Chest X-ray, AP view. Patient: 59 years old, sex F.
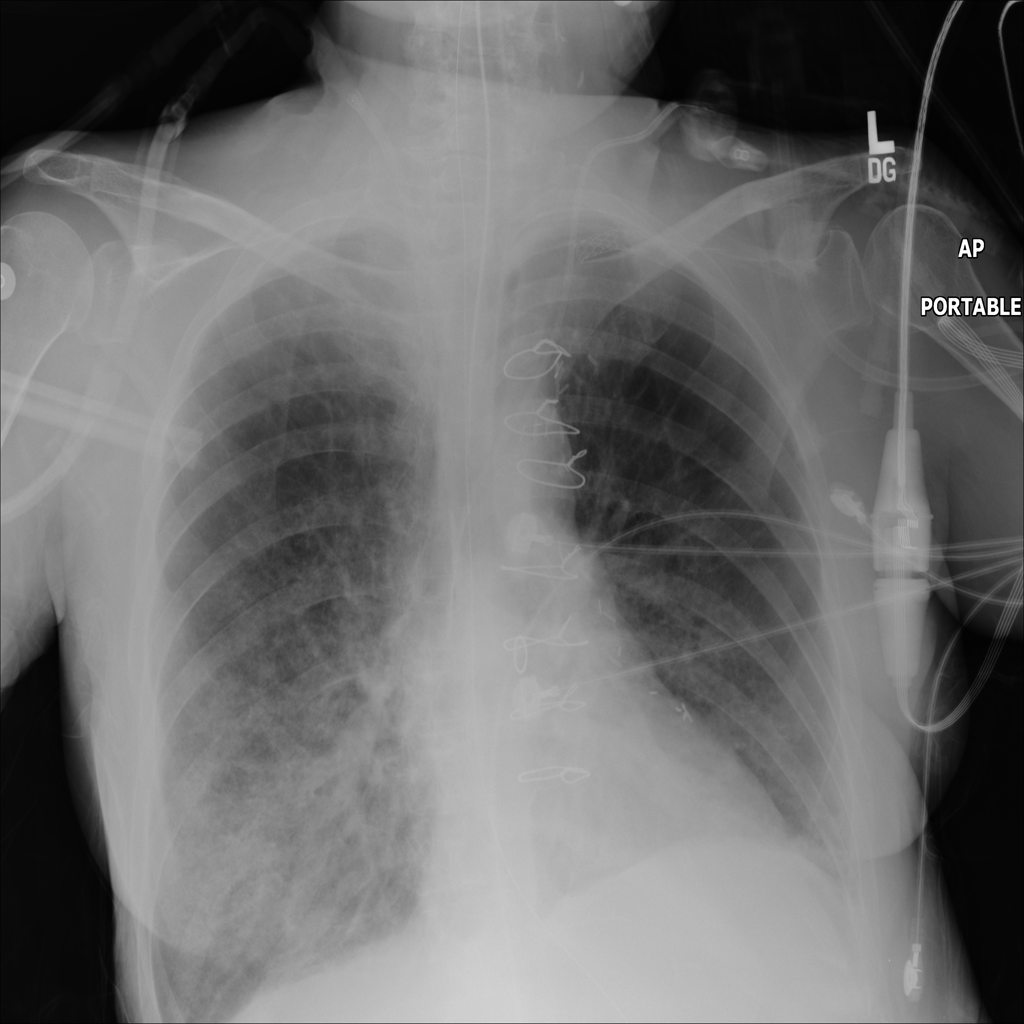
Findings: Infiltration